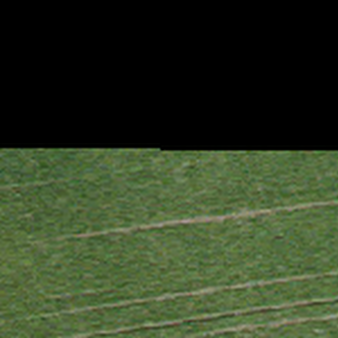
Label: other